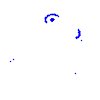
Particle: proton